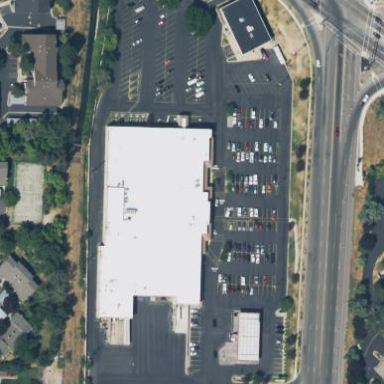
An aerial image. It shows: Retail area.